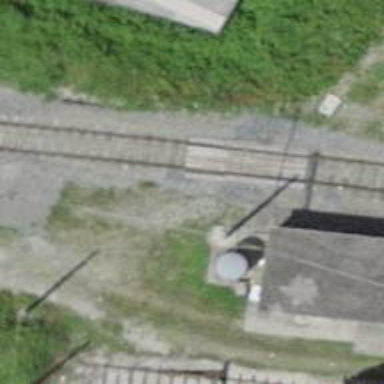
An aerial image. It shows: Rail yard with electrified contact lines. The railway operates at voltages of 3000 and 15000.